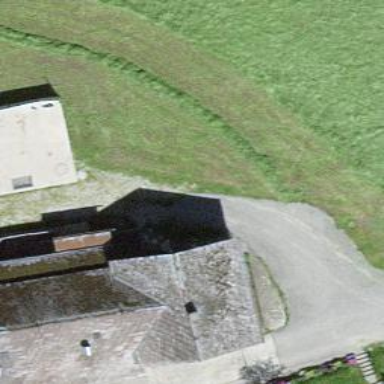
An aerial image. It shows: Farm building.